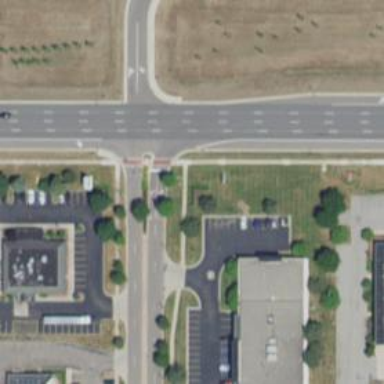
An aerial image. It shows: Footway located on traffic island.